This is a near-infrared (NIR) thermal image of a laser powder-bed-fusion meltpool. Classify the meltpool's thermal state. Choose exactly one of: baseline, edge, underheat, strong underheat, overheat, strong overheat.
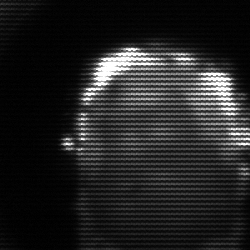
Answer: baseline